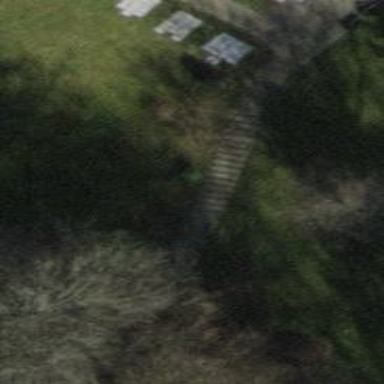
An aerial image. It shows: Set of steps on the road.